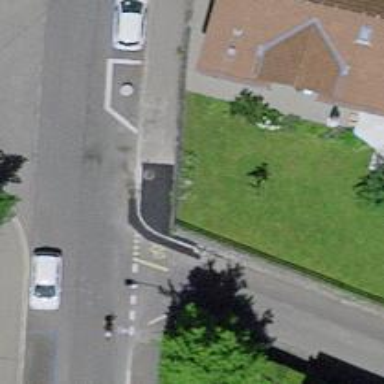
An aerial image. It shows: Kerb serving as barrier.